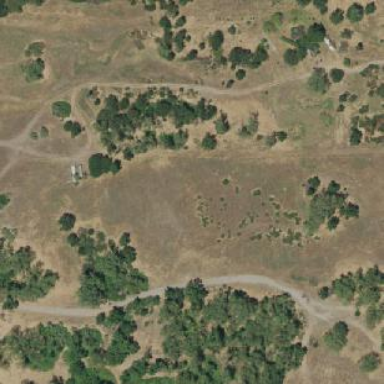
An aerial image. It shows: Vacant or disturbed meadow land.